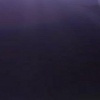
Label: space